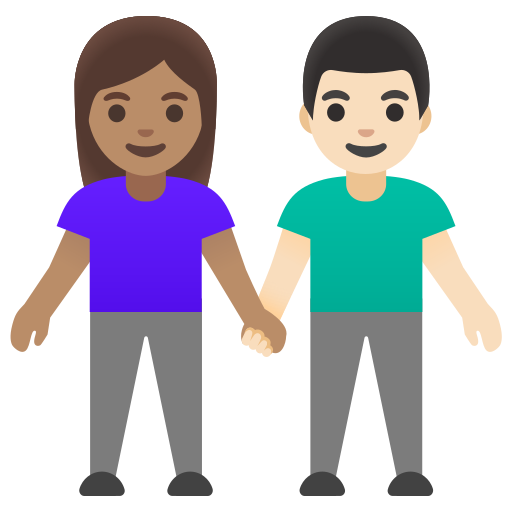
Emoji: 👩🏽‍🤝‍👨🏻